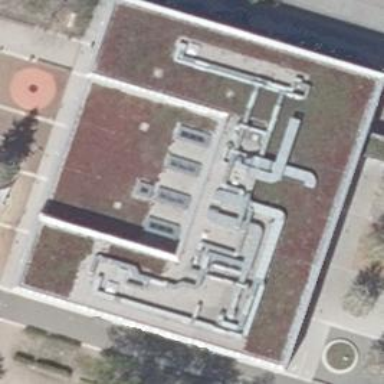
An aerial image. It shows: Flat-roofed kindergarten building.